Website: walmart
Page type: account-selection
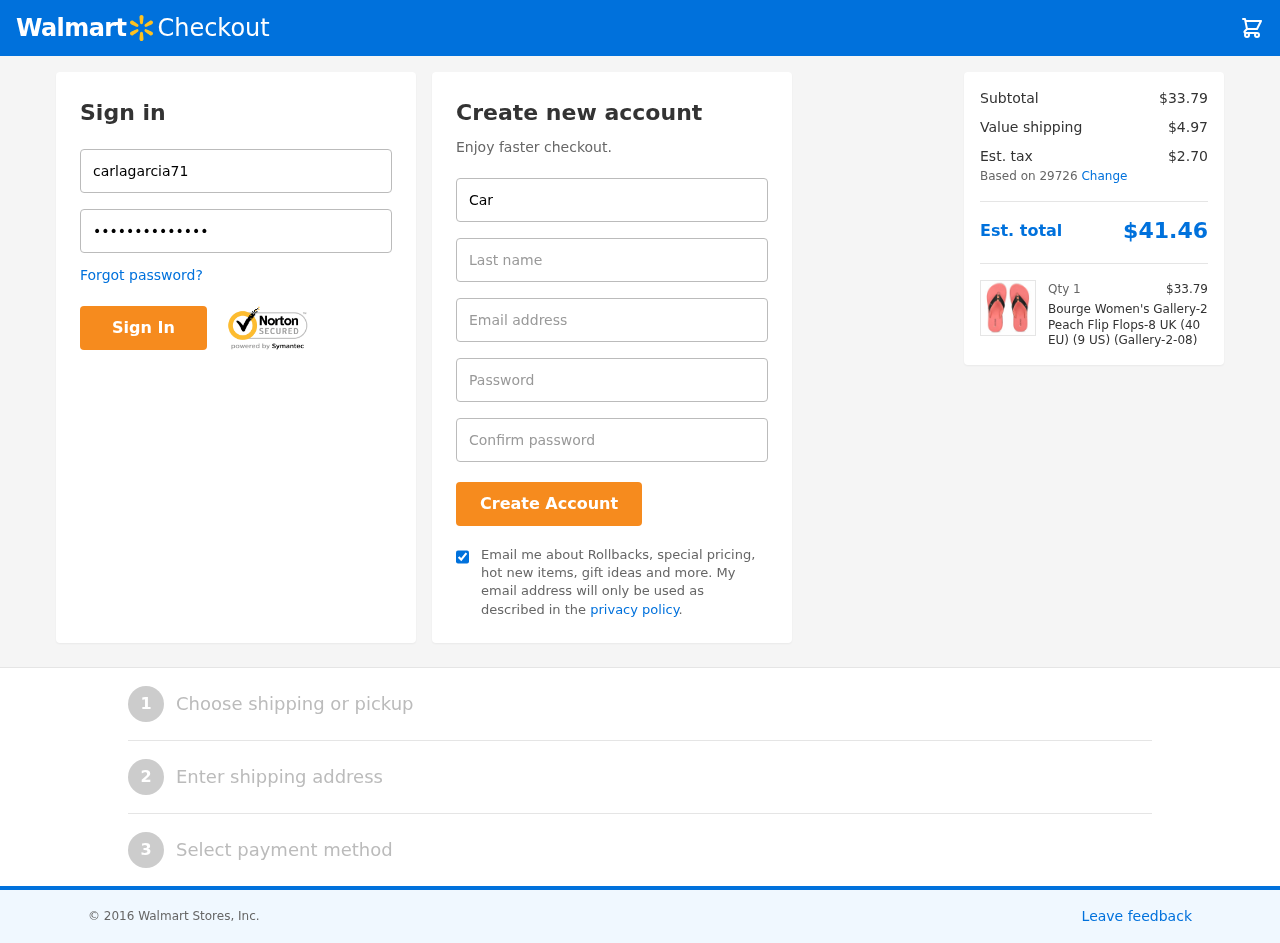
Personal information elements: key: PII_EMAIL
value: carla_garcia@hotmail.com
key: PII_FIRSTNAME
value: Carla
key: PII_LASTNAME
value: Garcia
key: PII_LOGIN_USERNAME
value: carlagarcia71
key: PII_POSTCODE
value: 29726
Product elements: key: PRODUCT1_NAME
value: Bourge Women's Gallery-2 Peach Flip Flops-8 UK (40 EU) (9 US) (Gallery-2-08)
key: PRODUCT1_PRICE
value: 33.79
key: PRODUCT1_QUANTITY
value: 1
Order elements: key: ORDER_SUBTOTAL
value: $33.79
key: ORDER_SHIPPING_COST
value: $4.97
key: ORDER_TAX
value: $2.70
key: ORDER_TOTAL
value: $41.46